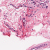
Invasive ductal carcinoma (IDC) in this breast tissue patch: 0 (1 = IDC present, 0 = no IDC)